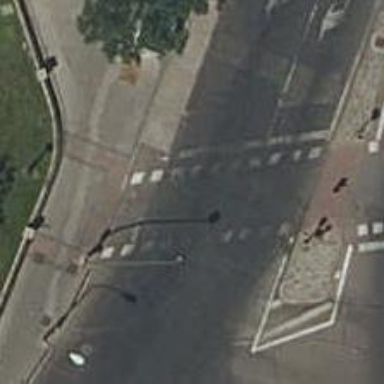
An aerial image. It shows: Crossing with zebra markings controlled by traffic signals.